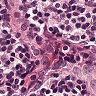
Metastatic tissue present: no